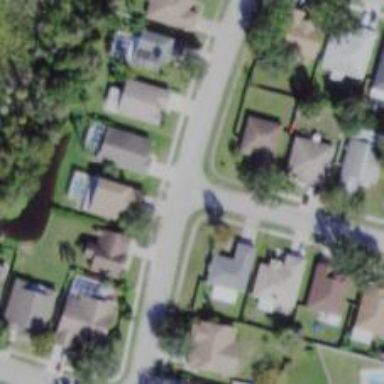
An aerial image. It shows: Residential road.